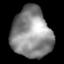
Tissue: lung
Cell type: Epithelial cells
Senescence score: 0.1477
Nuclear area (px): 1946
Mean DAPI intensity: 139.023